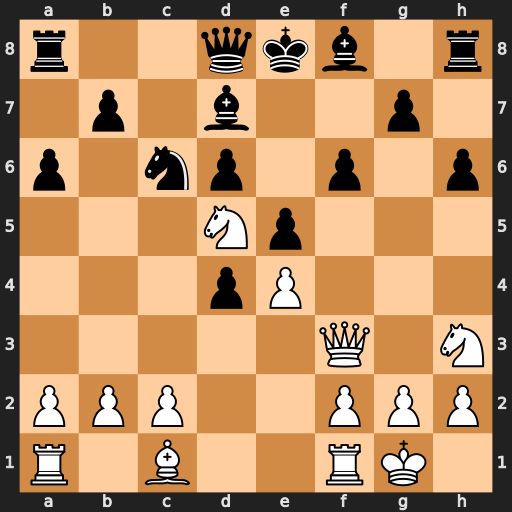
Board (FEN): r2qkb1r/1p1b2p1/p1np1p1p/3Np3/3pP3/5Q1N/PPP2PPP/R1B2RK1
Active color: w
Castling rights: kq
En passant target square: -
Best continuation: Qh5+ g6 Qxg6#